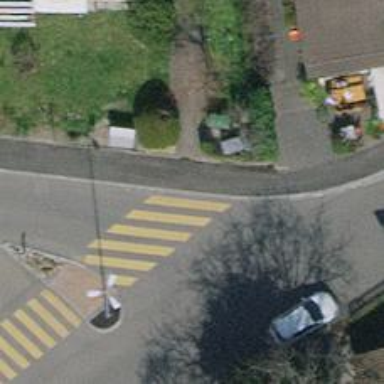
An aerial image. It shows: Kerb serving as barrier.